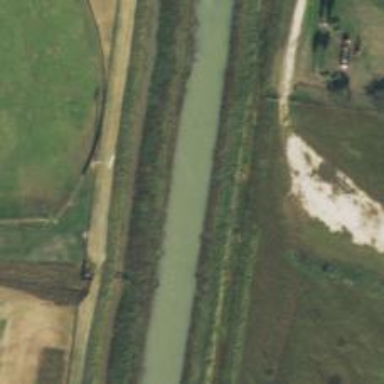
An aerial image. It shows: Canal.